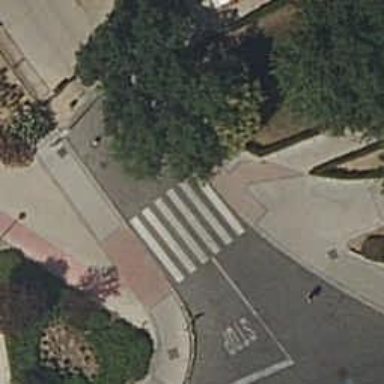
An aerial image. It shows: Marked road crossing.